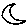
Label: moon